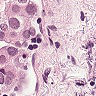
Metastatic tissue present: yes